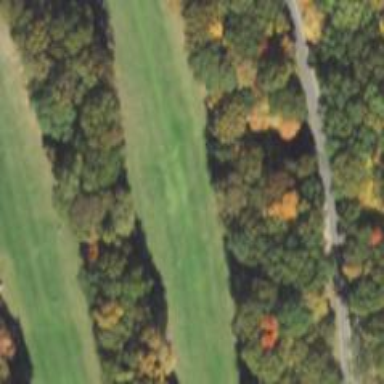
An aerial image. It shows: Grassy area designated as golf fairway.